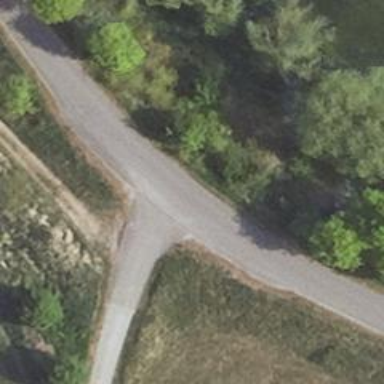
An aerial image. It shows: Residential road with asphalt surface bordered by dyke.